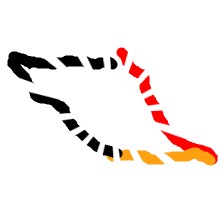
Shape: parallelogram